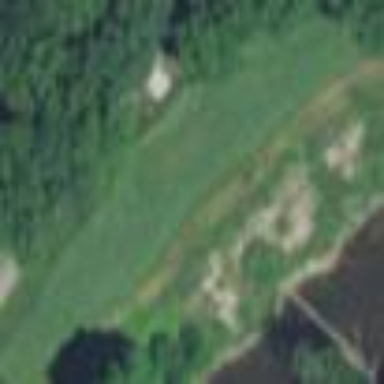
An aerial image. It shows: Golf tee on grassy land.